Field crop: tomato
Growth stage: 2
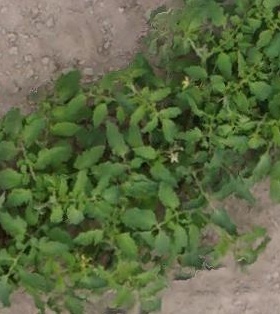
Species: tomato